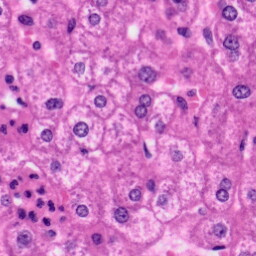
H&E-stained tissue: Liver